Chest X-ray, AP view. Patient: 22 years old, sex M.
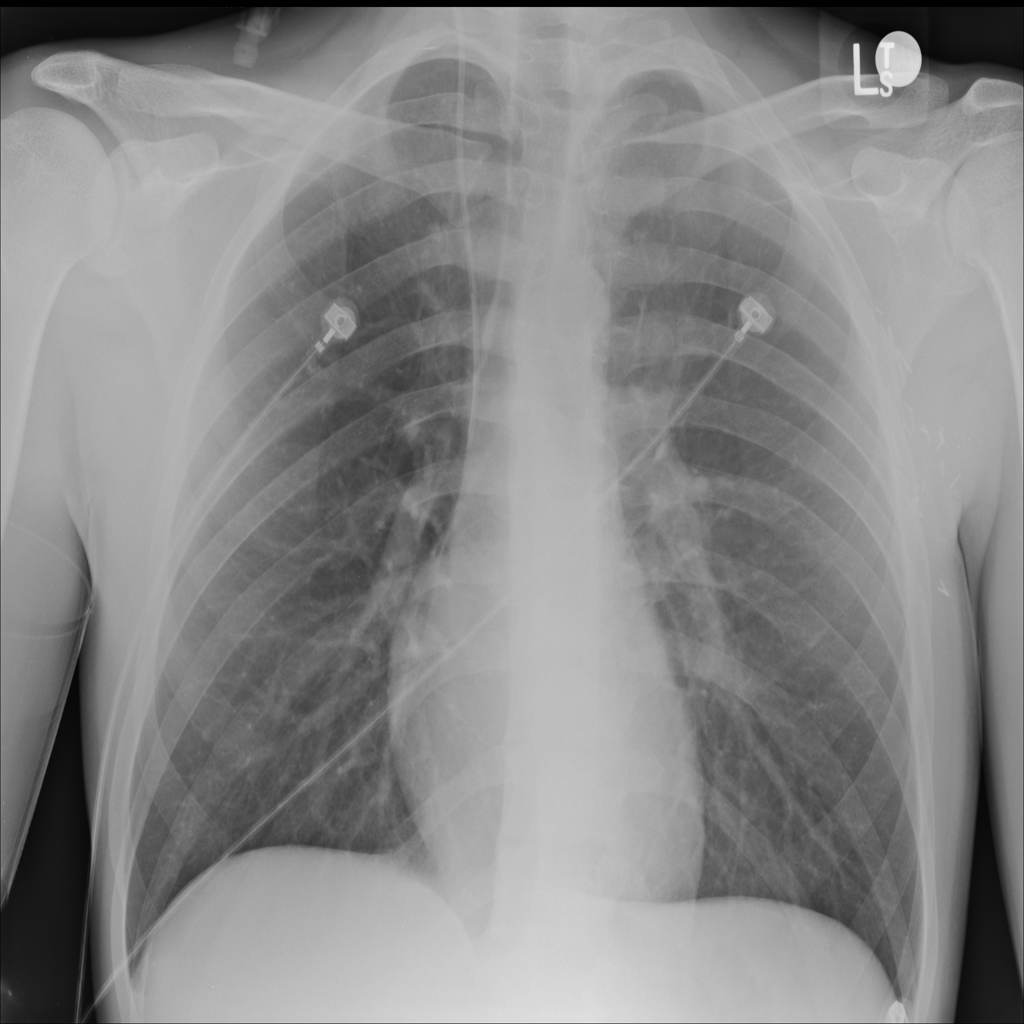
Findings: No Finding